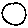
Label: circle